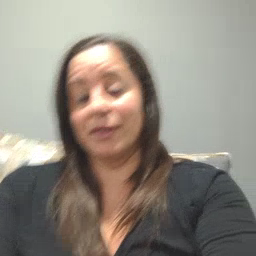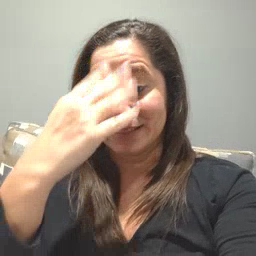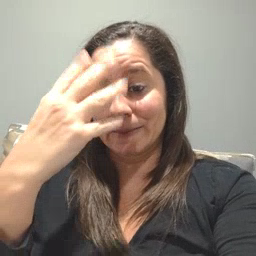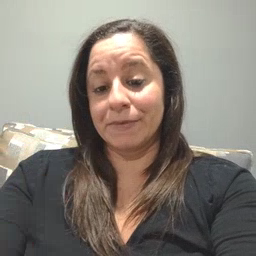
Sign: sleepy